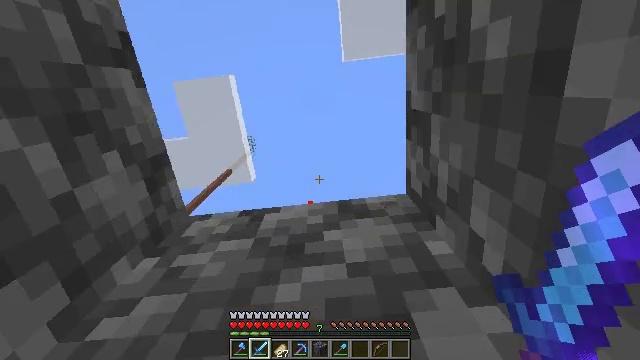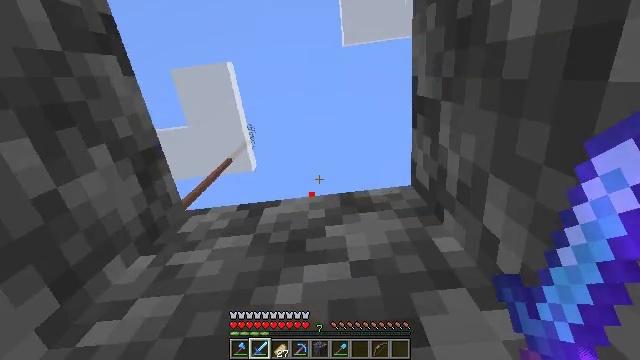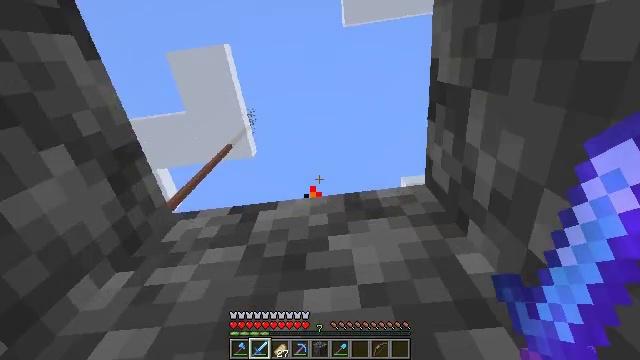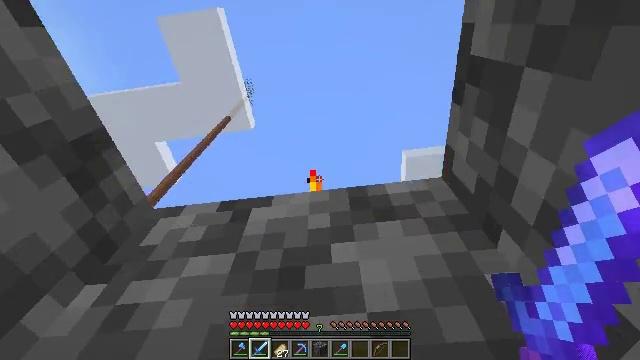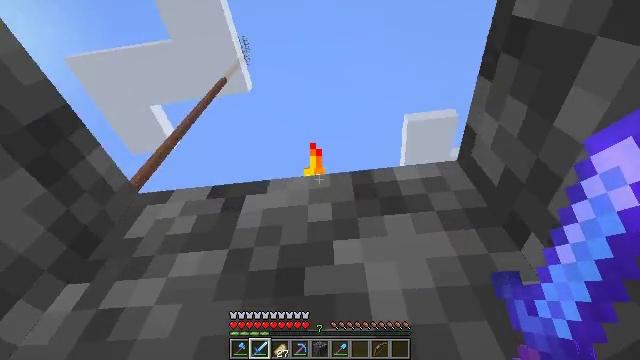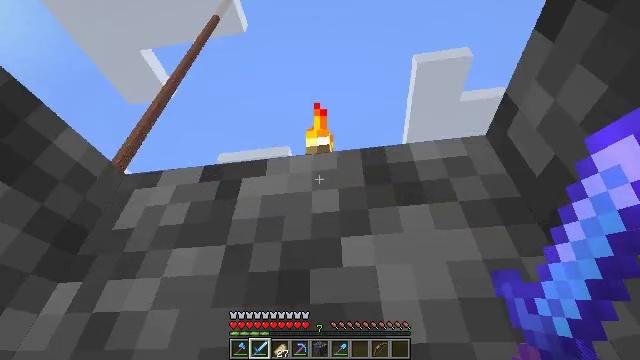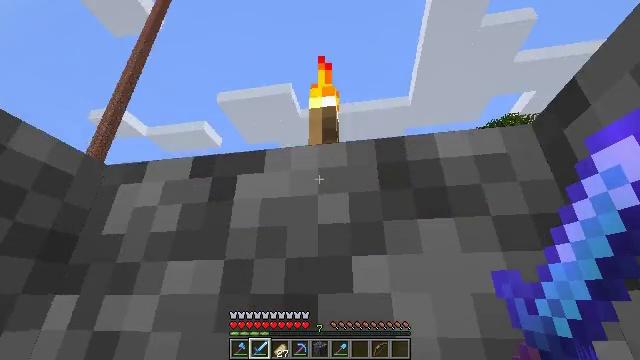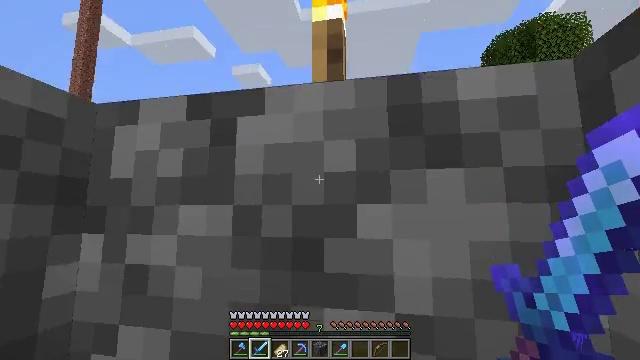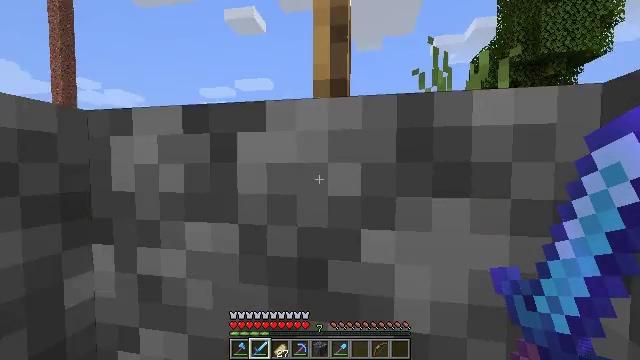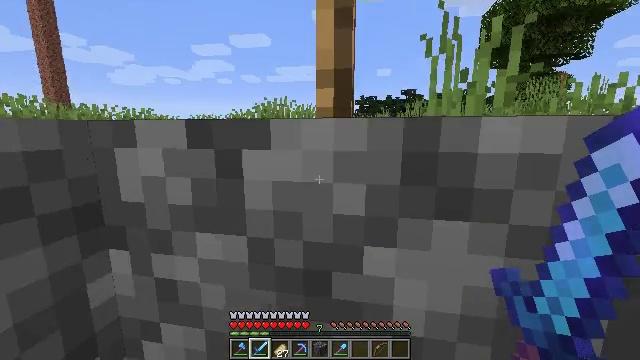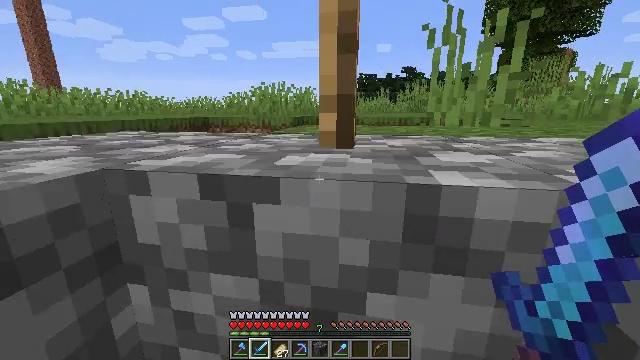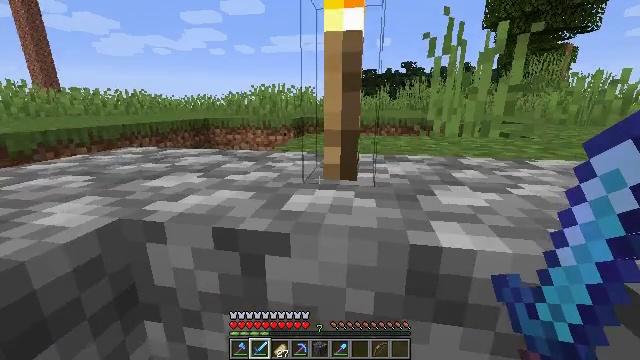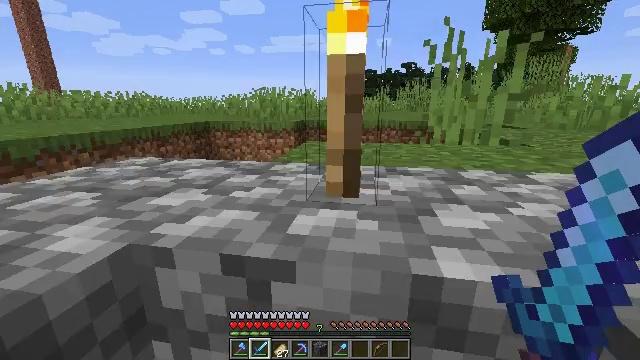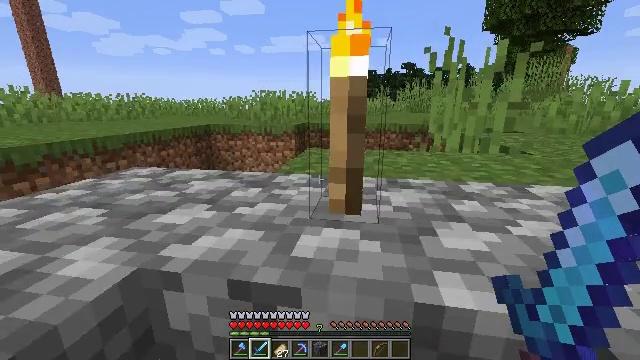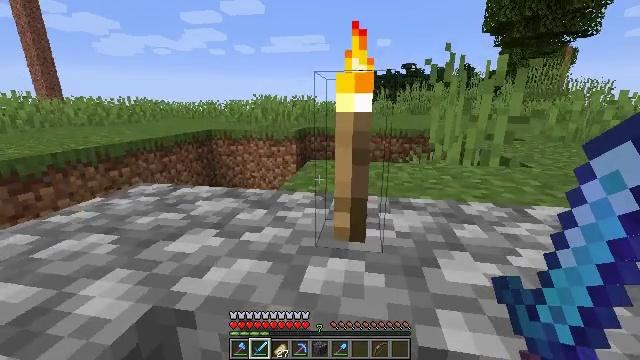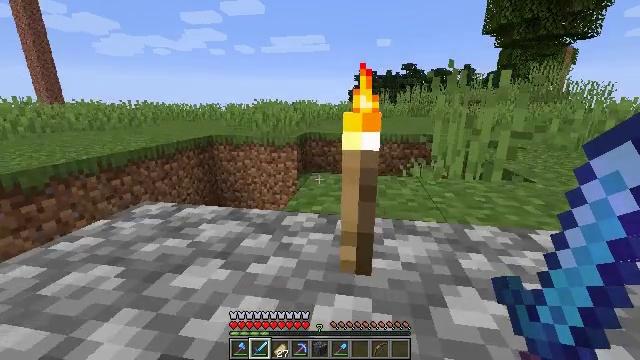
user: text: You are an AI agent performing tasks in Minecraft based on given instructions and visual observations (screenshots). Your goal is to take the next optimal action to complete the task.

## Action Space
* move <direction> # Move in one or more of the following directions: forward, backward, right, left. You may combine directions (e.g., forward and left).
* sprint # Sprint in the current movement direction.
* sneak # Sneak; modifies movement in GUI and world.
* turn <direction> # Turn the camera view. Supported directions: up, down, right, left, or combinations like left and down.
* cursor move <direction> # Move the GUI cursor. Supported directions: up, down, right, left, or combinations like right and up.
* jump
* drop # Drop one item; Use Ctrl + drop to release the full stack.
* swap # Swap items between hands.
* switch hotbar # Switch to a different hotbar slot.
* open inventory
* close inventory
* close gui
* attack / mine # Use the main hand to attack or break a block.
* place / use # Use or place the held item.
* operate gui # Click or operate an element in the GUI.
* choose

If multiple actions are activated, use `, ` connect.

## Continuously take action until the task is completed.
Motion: motion action
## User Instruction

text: Interact with a crafting table to craft an iron trapdoor.
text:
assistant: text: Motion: move forward, turn down
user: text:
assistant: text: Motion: move forward, turn down
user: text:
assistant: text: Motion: move forward, turn down
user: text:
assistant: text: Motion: move forward, turn down
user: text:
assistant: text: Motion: move forward, turn left and down
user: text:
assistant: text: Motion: move forward, turn left and down, jump
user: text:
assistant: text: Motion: move forward, turn down, jump
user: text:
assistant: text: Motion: move forward, turn down, jump
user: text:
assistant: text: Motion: move forward, turn down, jump
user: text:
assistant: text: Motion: move forward, turn down, jump
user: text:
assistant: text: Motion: move forward, turn down, jump
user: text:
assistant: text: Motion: move forward, jump
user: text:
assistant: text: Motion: move forward, jump
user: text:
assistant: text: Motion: move forward, sprint, jump
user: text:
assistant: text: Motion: move forward, sprint, jump
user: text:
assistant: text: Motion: move forward, sprint, jump
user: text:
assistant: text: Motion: move forward, sprint, turn right and up, jump
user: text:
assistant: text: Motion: move forward, sprint, turn right and up, jump
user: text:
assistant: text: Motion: move forward, turn right and up, jump
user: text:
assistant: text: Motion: move forward, turn right and up, jump
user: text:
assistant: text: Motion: move forward, turn up, jump
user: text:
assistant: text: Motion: move forward, jump
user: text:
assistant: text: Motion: move forward, jump
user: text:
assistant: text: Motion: move forward, turn right, jump
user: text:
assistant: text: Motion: move forward, sprint, turn right, jump
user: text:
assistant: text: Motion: move forward, sprint, turn right and down, jump
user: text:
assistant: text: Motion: move forward, sprint, turn right and down, jump
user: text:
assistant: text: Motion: move forward, sprint, turn down, jump
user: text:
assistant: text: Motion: move forward, turn down, jump
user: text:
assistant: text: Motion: move forward, turn down, jump